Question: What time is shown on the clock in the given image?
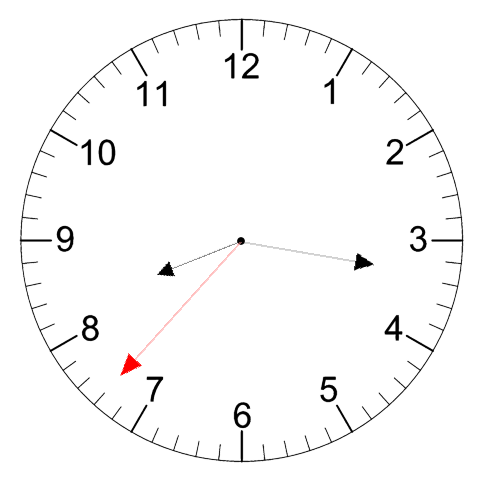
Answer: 08:16:37